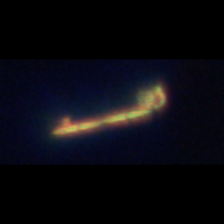
Taxon: Psuedo-nitzschia
Group: Diatoms